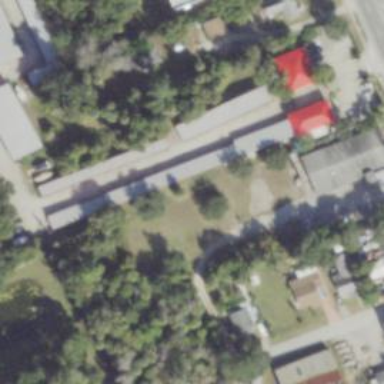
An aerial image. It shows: Building housing storage rental shop.